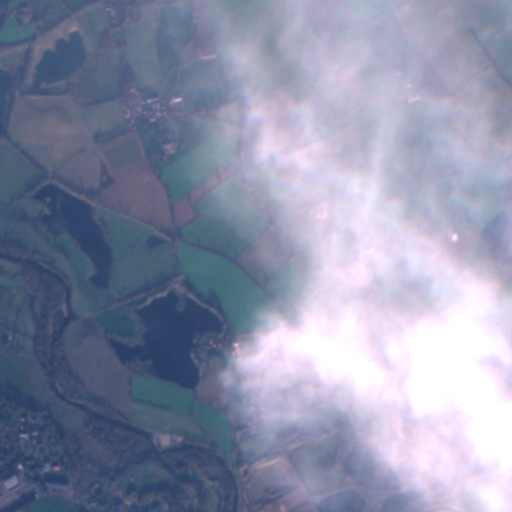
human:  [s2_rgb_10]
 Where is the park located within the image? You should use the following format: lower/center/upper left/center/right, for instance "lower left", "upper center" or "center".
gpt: The park is located in the upper left of the image.
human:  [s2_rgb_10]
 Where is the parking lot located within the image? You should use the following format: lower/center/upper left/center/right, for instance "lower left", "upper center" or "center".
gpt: The parking lot is located in the center of the image.
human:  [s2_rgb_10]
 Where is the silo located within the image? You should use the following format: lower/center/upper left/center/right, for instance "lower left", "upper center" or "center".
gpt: The silo is located in the lower left of the image.
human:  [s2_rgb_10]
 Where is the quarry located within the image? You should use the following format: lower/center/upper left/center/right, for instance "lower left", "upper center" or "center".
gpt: There is no quarry in the image.